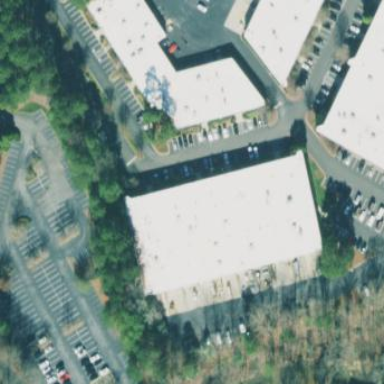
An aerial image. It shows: Parking area with surface.